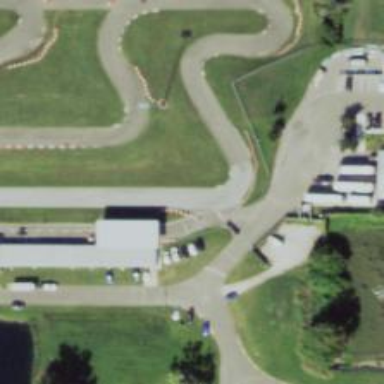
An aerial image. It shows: Motor sport raceway.